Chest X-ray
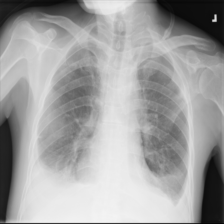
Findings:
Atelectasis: negative
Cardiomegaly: negative
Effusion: positive
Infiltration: negative
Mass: negative
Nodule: negative
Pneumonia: negative
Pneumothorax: negative
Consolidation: negative
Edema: negative
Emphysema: negative
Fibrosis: negative
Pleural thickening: negative
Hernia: negative